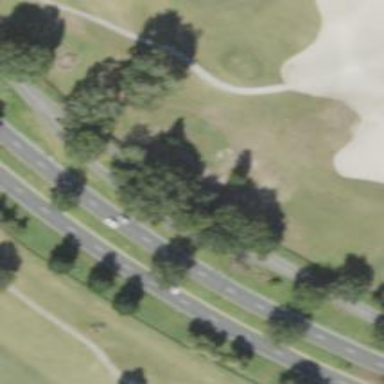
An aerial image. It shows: Golf cartpath that is also road path.